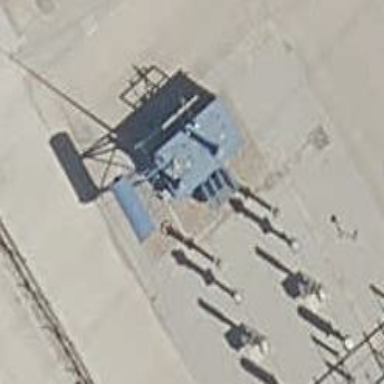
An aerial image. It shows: Transformer is shown.